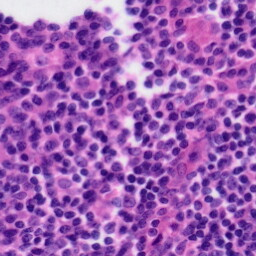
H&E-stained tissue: Tonsil